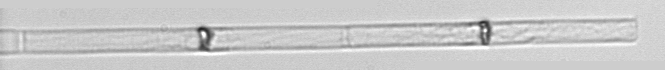
Label: Dactyliosolen_blavyanus